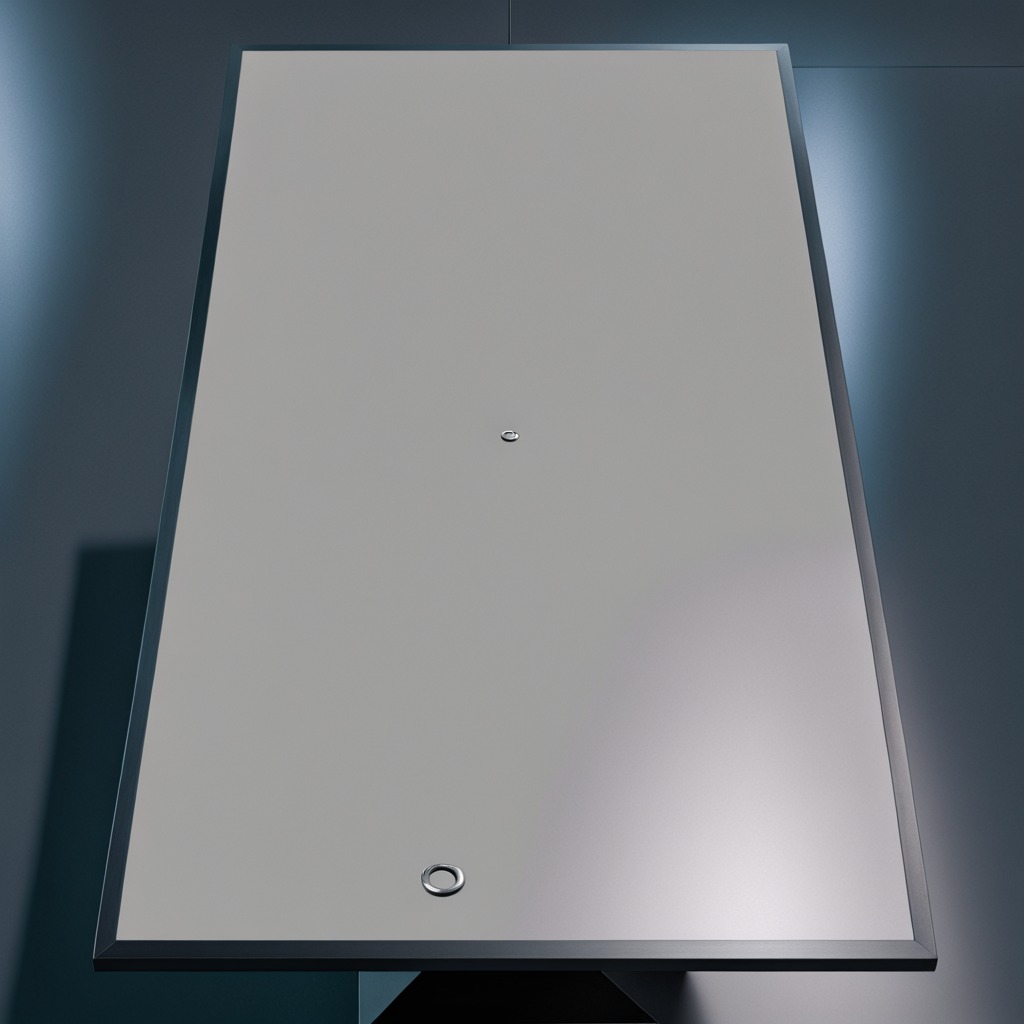
A flat metal washer lies on the tabletop.